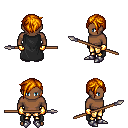
a pixel art fantasy rpg character, male body template, human, dark skin, black cape, gold greaves, dark blonde pixie cut hairstyle, gold gloves, metal boots, spear, four views (front, back, left, right), 2x2 character sprite sheet, small pixel art, hard edges, no anti-aliasing